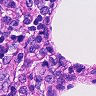
Metastatic tissue present: no